Question: In Android Studio, Tools -> , what does a greyed out(subdued, dim) view in the View Tree mean? The layer still has 'VISIBLE' properties
I don't see any explanation in the docs, <URL> and there isn't a tooltip when hovering the view.
You can <URL>

---
For context/reference, I am trying to figure out why the fragment isn't showing up in the 'id/content_container', <URL>
The project is open source if you want to check out the code yourself, <URL>
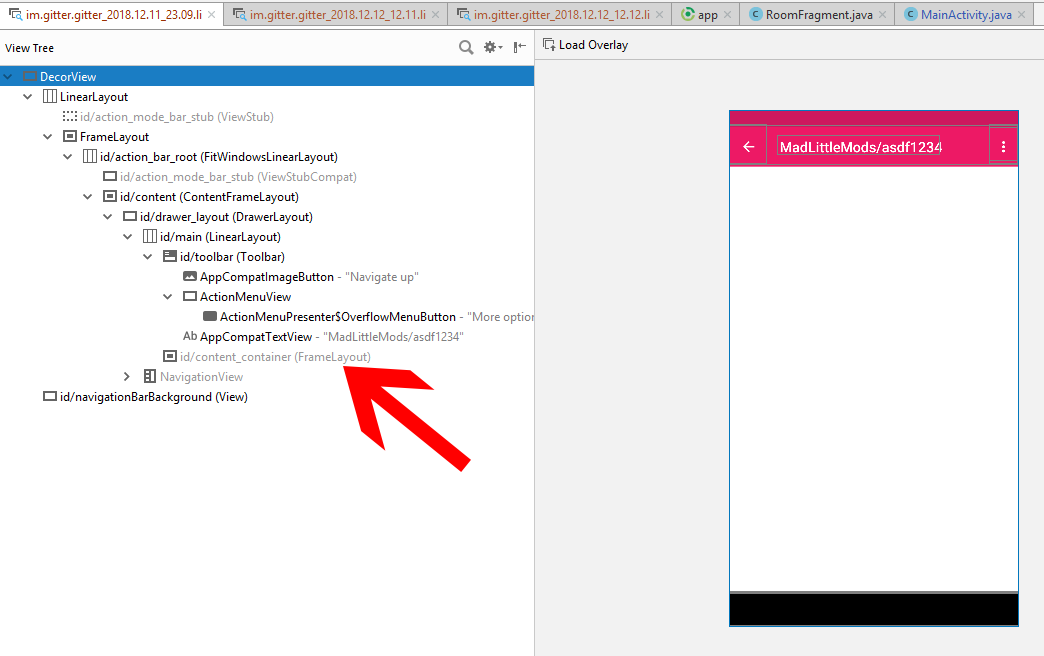
Answer: these nodes are boilerplate layout, which are essential for the framework.
that 'ContentFrameLayout' is the root-view with id 'android.R.id.content',
which has 'R.layout.activity_main' inflated and it adds further nested nodes into there.
basicallyy it's name-space 'android.R' (in gray) vs. 'im.gitter.gitter.R' (in black).
nodes from 'android.R' might still turn black, when they have a visble layout inflated.